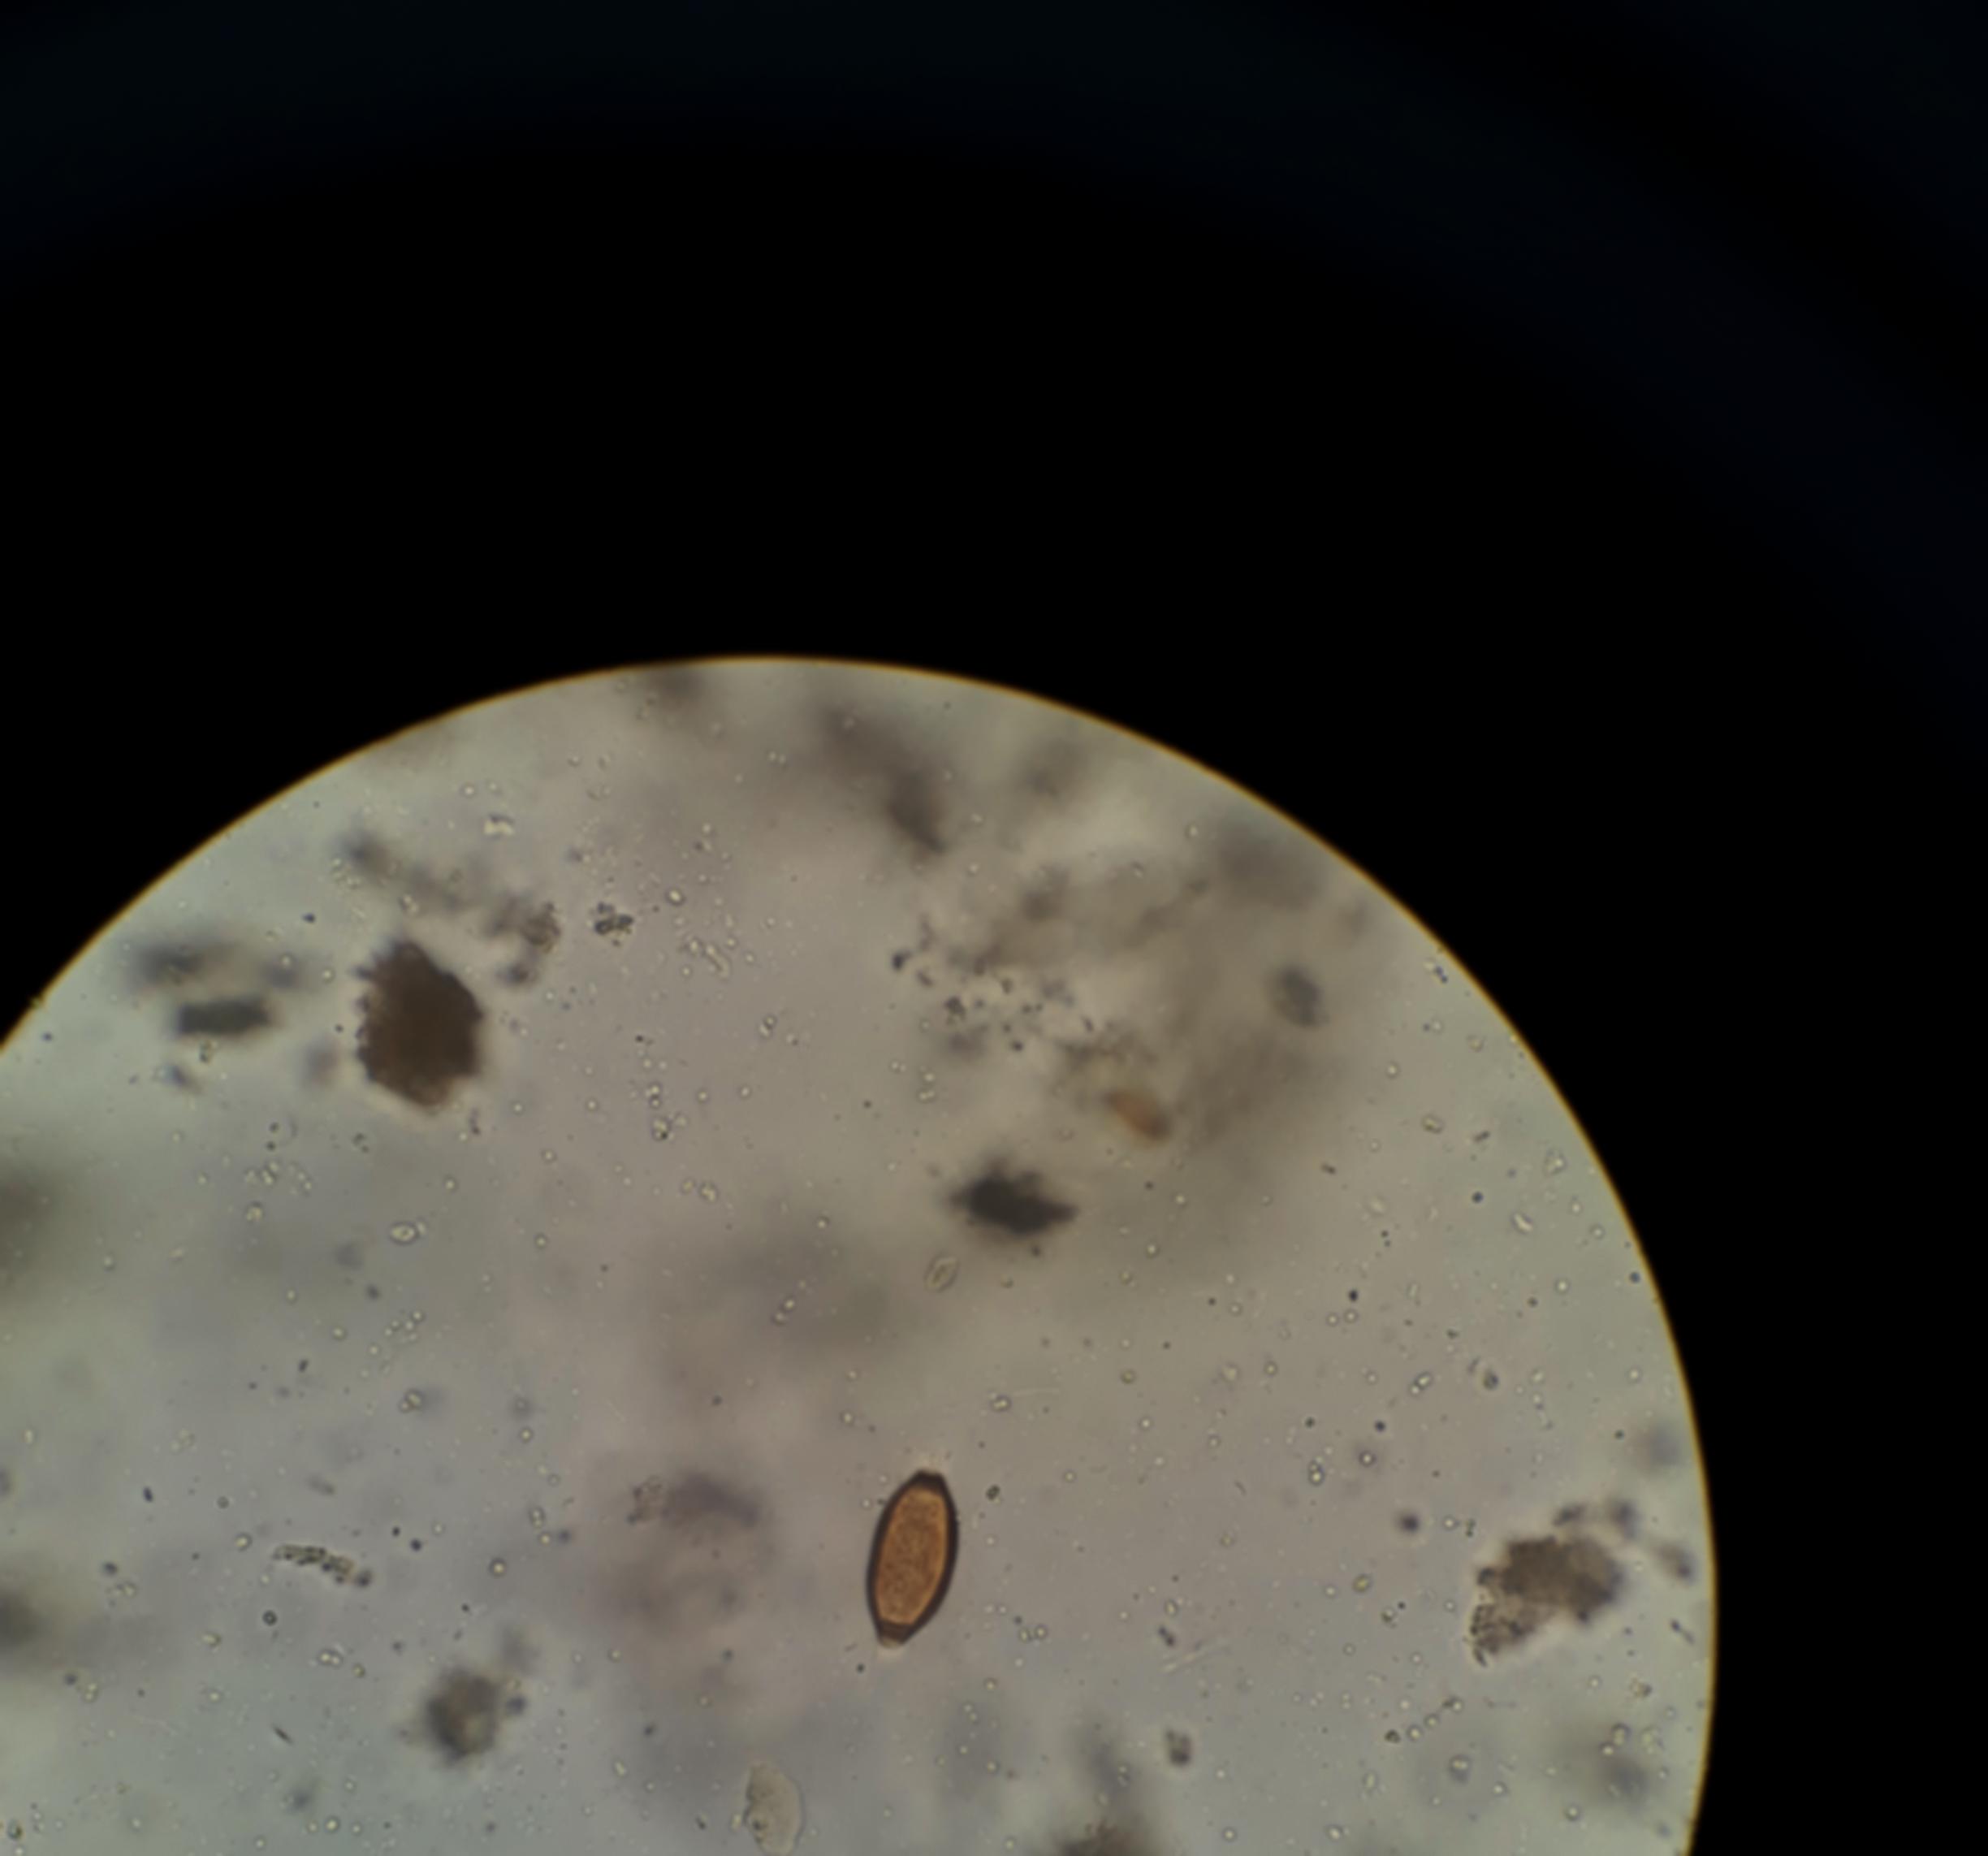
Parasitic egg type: Trichuris trichiura